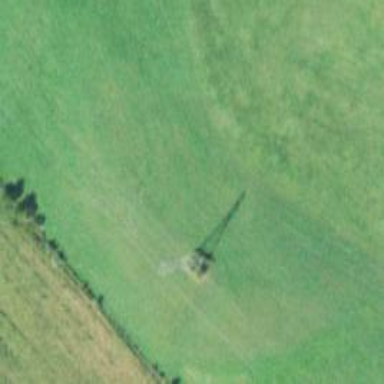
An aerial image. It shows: Lattice structure tower used for power distribution.